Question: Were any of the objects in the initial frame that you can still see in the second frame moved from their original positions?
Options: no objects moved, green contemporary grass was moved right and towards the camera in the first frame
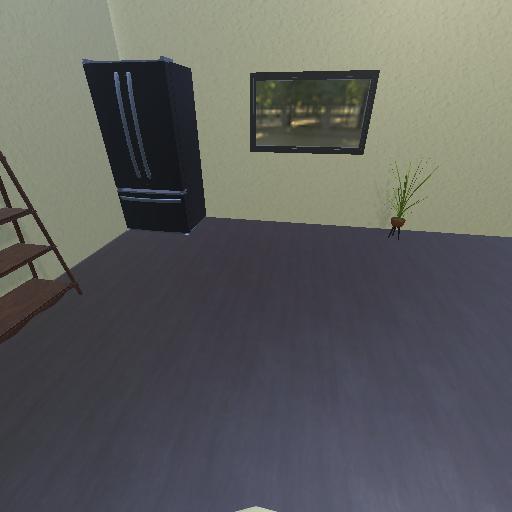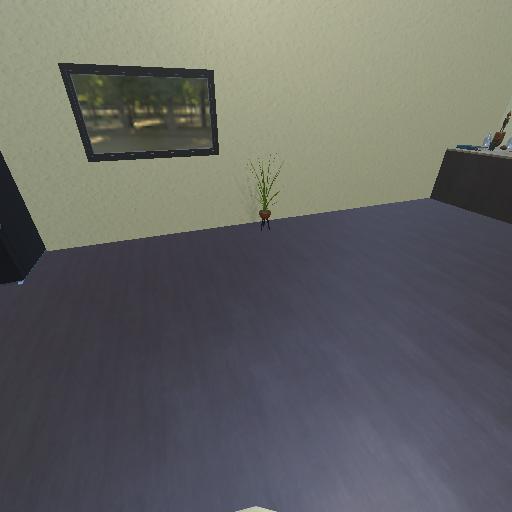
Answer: no objects moved